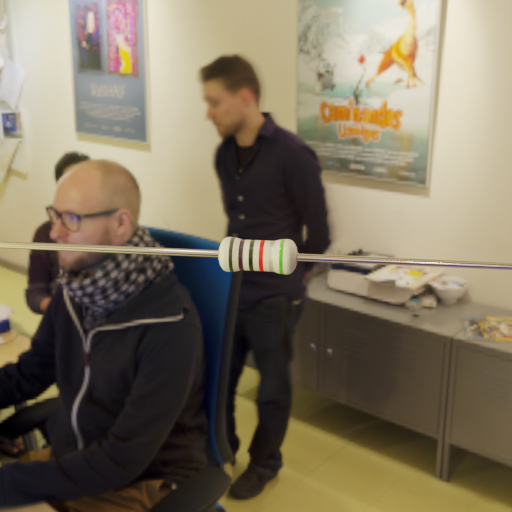
Resistor colour bands (in order): black, black, black, red, silver, green